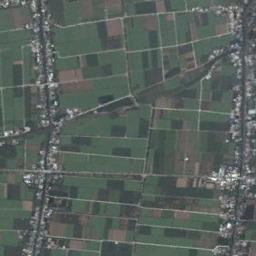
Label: rectangular_farmland